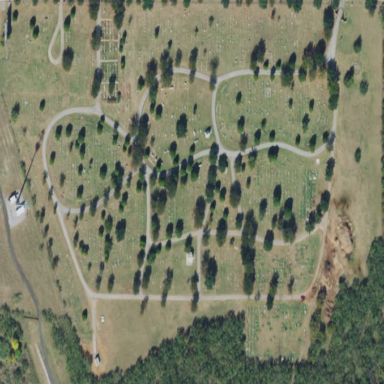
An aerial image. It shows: Cemetery.